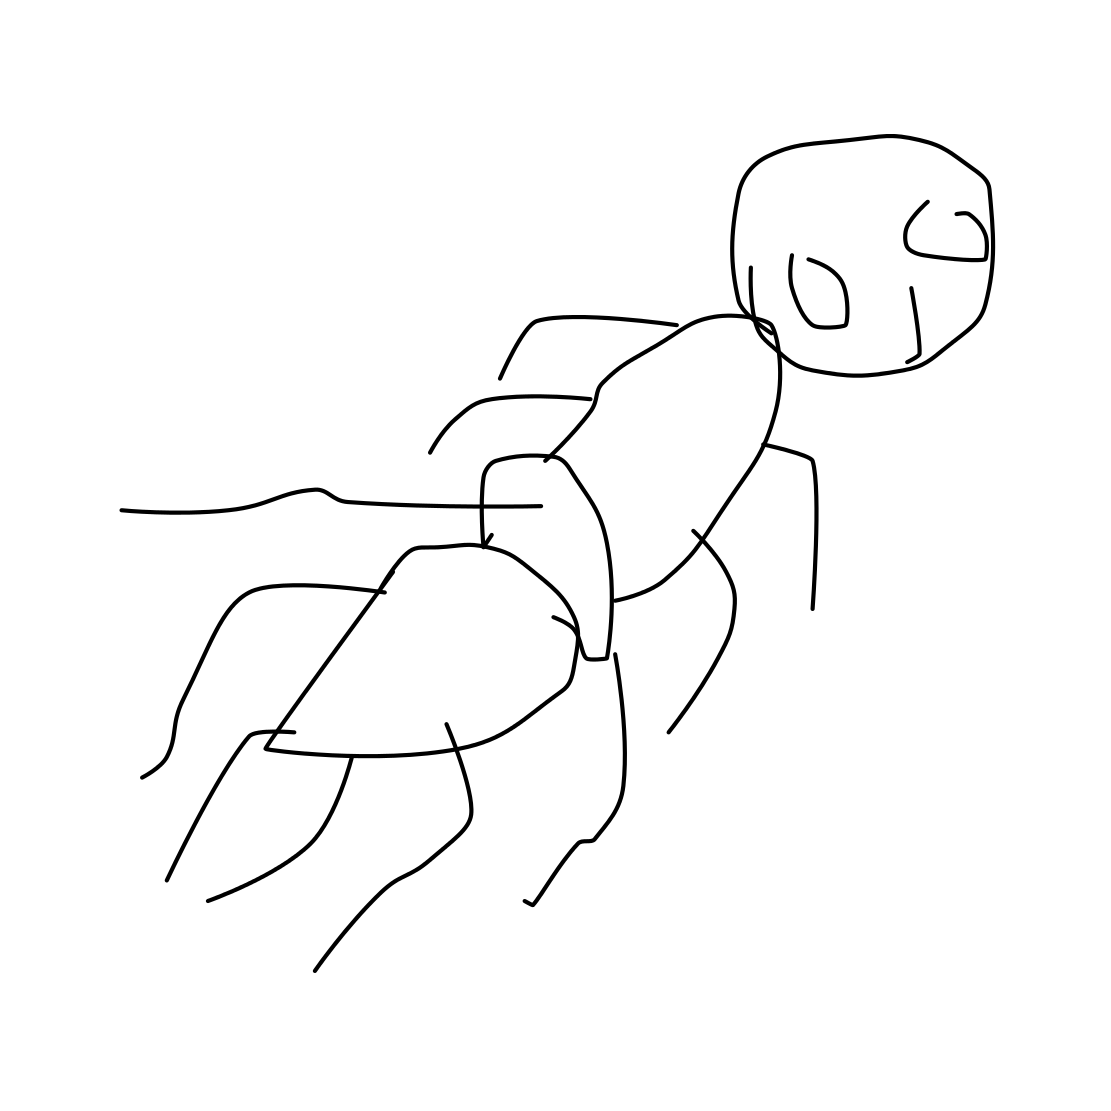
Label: ant